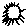
Label: sun